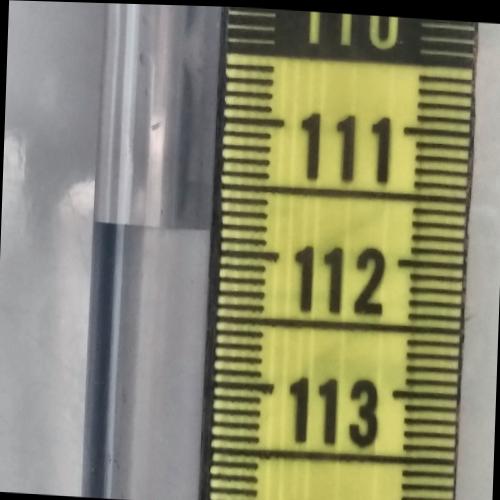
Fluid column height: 111.8 cm